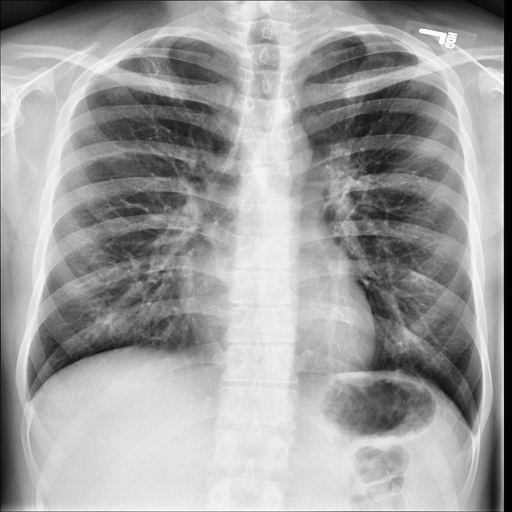
Finding: NORMAL